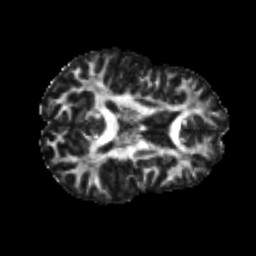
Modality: FA
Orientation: axial
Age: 24
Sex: female
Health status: healthy
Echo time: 0.074 s